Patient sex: M
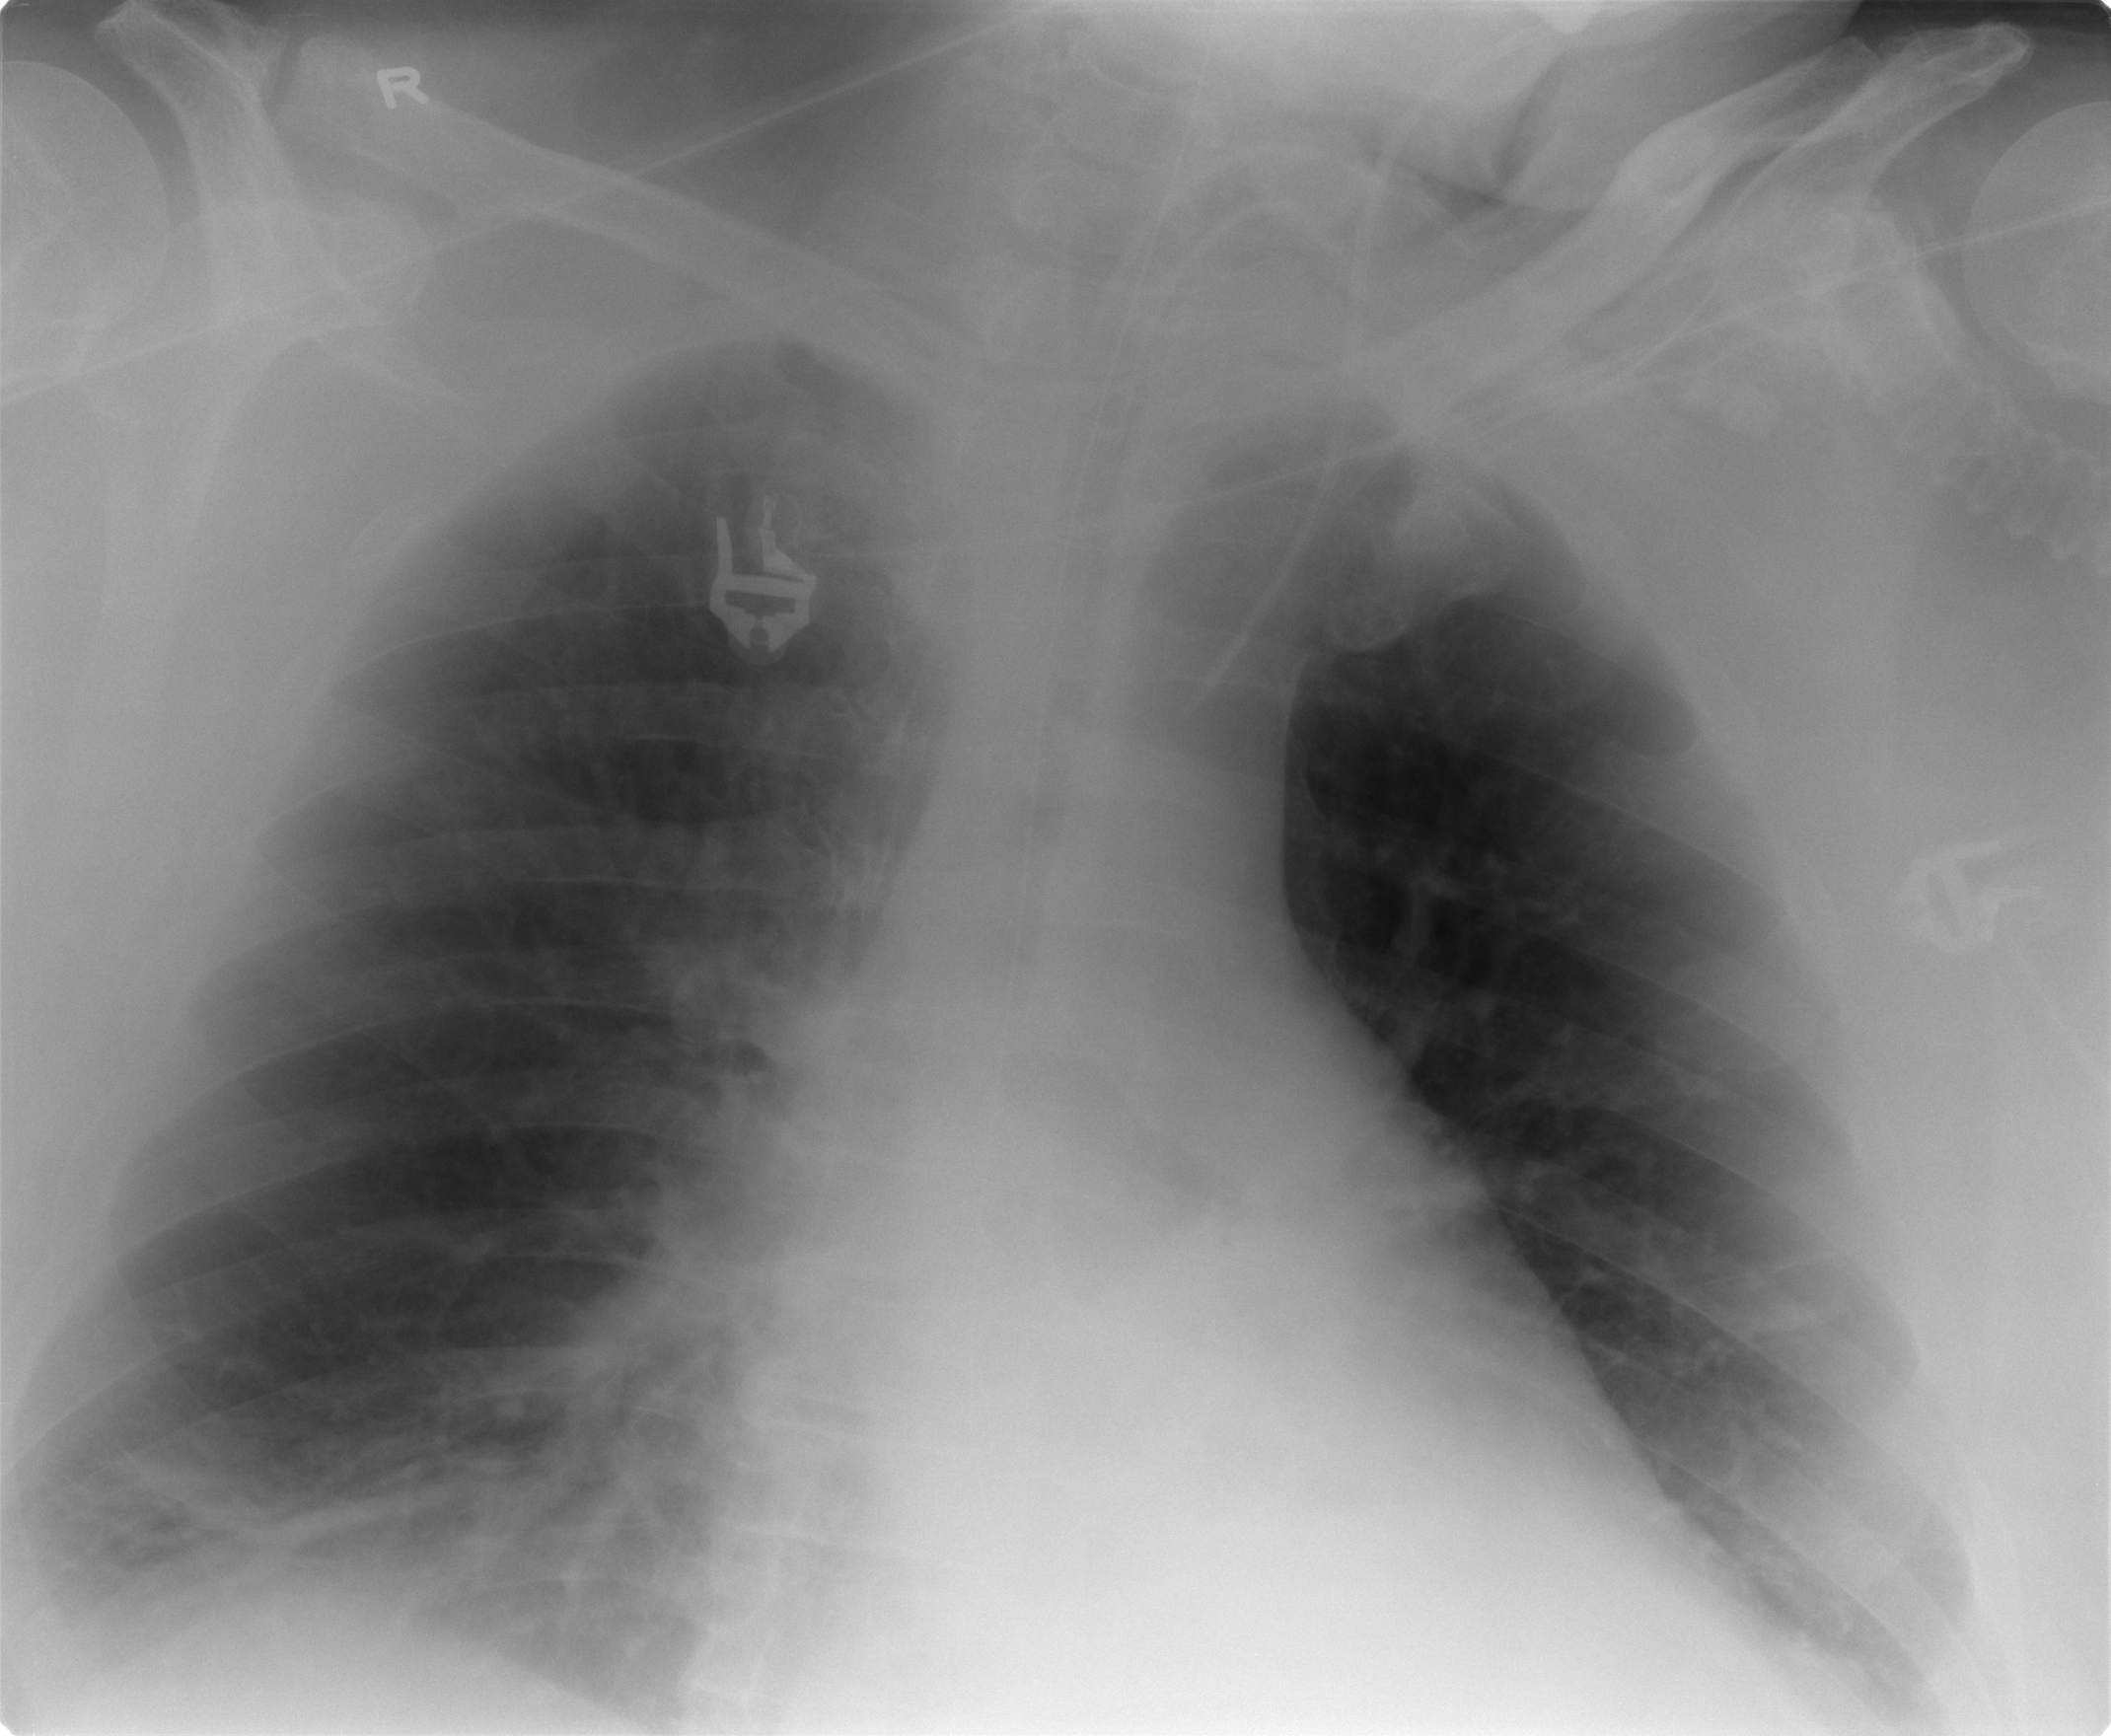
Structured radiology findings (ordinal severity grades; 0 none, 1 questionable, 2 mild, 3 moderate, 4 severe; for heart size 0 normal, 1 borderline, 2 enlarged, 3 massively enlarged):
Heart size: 2
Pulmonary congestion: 2
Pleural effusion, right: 2
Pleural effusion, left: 0
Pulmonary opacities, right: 1
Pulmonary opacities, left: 0
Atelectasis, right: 2
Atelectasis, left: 2